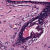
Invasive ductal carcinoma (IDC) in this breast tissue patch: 0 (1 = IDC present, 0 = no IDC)